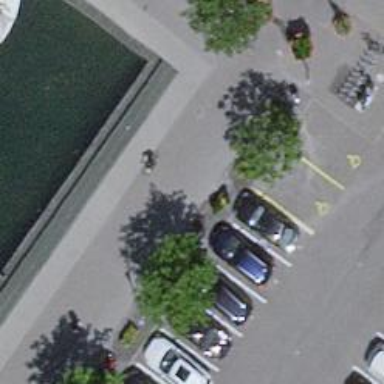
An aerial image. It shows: Black bench.